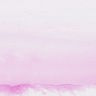
Metastatic tissue present: no